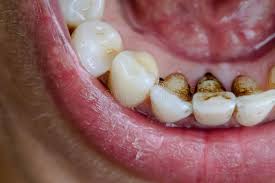
Condition: Tooth Discoloration